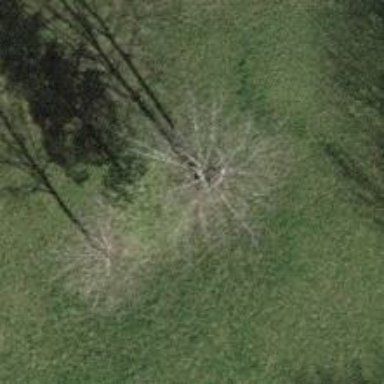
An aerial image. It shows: Needle-leaved tree in natural setting.